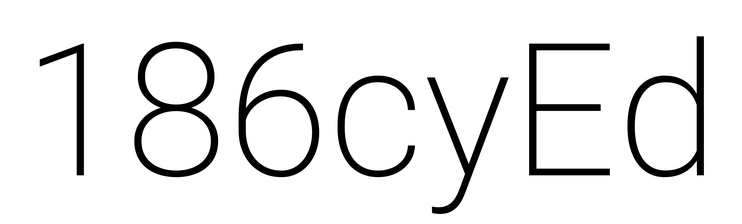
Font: Roboto_ExtraLight